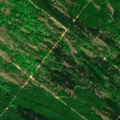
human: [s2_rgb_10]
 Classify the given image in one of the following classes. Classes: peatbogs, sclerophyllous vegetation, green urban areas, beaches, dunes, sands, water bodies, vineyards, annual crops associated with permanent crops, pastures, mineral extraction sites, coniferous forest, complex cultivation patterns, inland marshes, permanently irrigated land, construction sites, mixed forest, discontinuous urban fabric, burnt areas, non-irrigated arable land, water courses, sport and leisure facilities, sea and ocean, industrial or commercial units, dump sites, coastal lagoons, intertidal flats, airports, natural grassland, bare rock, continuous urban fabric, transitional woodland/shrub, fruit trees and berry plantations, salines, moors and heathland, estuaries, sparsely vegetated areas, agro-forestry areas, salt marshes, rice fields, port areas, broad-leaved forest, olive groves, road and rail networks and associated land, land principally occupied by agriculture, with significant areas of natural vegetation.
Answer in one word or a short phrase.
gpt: broad-leaved forest, transitional woodland/shrub